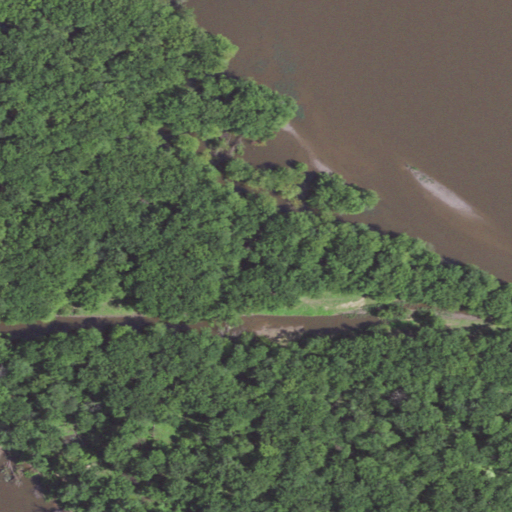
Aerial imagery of island in Illinois named Island 228 containing woody wetlands, open water, and herbaceous wetlands